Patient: sex M, age 68
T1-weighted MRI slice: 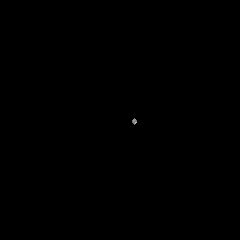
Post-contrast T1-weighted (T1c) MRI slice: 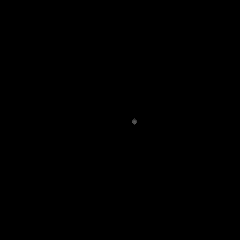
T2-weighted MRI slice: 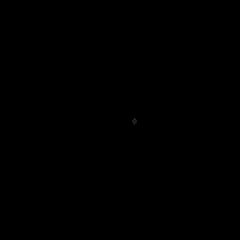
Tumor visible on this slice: no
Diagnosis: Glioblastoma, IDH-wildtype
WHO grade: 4